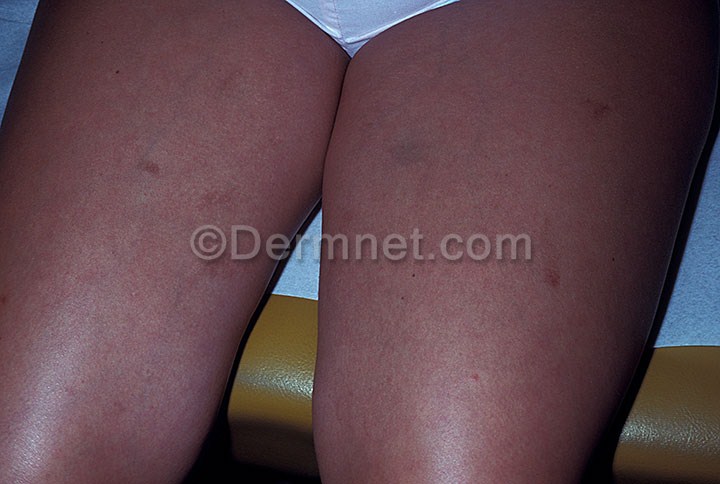
Disease: Light Diseases and Disorders of Pigmentation